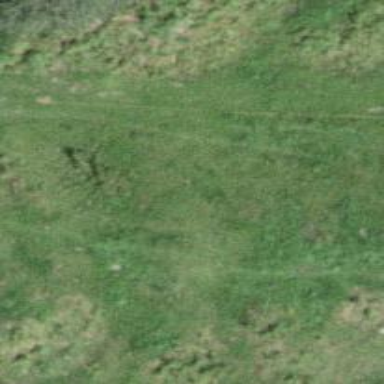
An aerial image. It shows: Grass path.